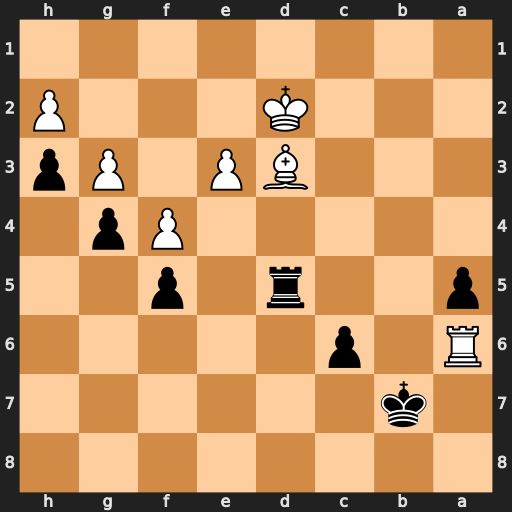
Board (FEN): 8/1k6/R1p5/p2r1p2/5Pp1/3BP1Pp/3K3P/8
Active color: b
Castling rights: -
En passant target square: -
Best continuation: Rxd3+ Kxd3 Kxa6